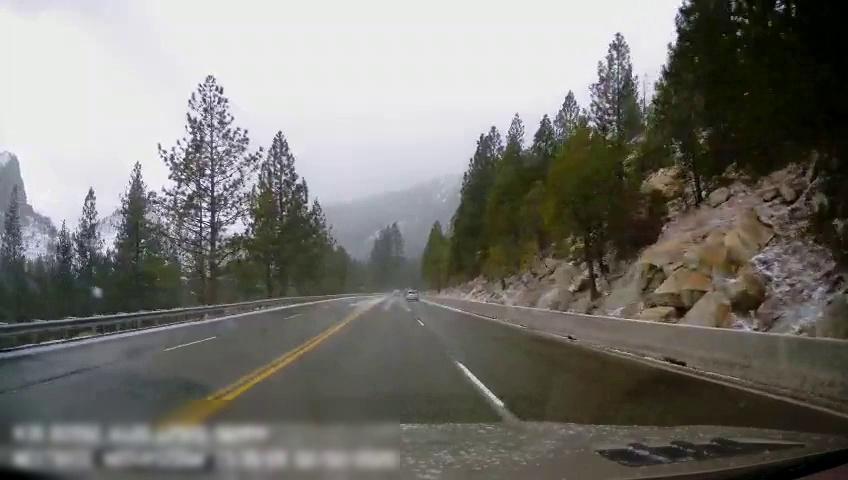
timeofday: Day
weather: Snowy
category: Drivable Space
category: Vehicles | SUV
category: Lanes | Current Lane
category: Lanes | Opposite Lane
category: Lanes | Opposite Lane
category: Lanes | Current Lane
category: Lanes | Current Lane